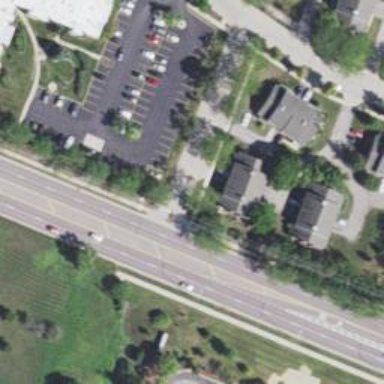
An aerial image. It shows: Stop road.